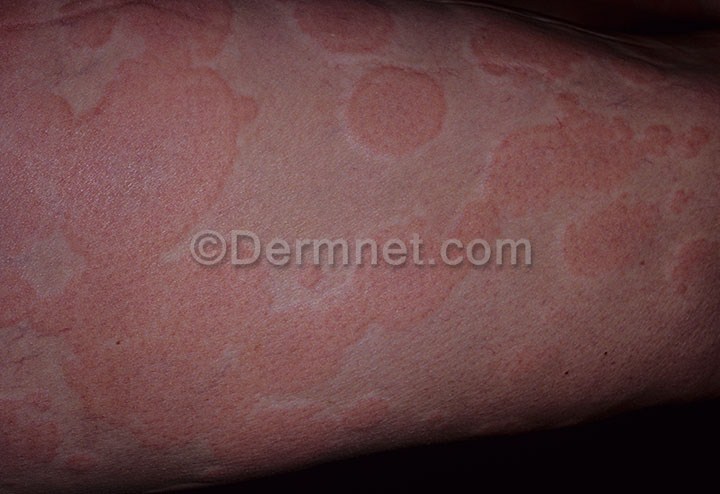
Disease: Urticaria Hives